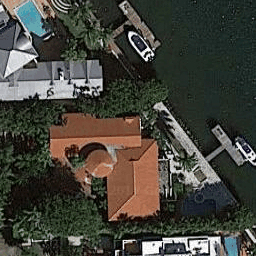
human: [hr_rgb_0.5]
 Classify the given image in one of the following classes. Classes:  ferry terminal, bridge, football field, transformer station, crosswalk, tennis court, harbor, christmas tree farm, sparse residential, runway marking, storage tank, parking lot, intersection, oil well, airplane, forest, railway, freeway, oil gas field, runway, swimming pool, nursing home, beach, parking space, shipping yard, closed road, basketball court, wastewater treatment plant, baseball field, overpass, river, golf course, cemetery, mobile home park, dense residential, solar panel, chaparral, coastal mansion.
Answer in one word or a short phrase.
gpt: coastal mansion